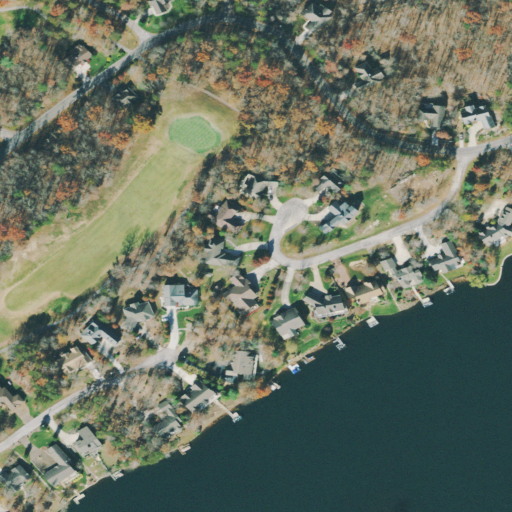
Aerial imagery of ridge(s) in Tennessee named Lick Ridge containing low intensity development, open development, open water, medium intensity development, deciduous forest, pasture, high intensity development, and mixed forest